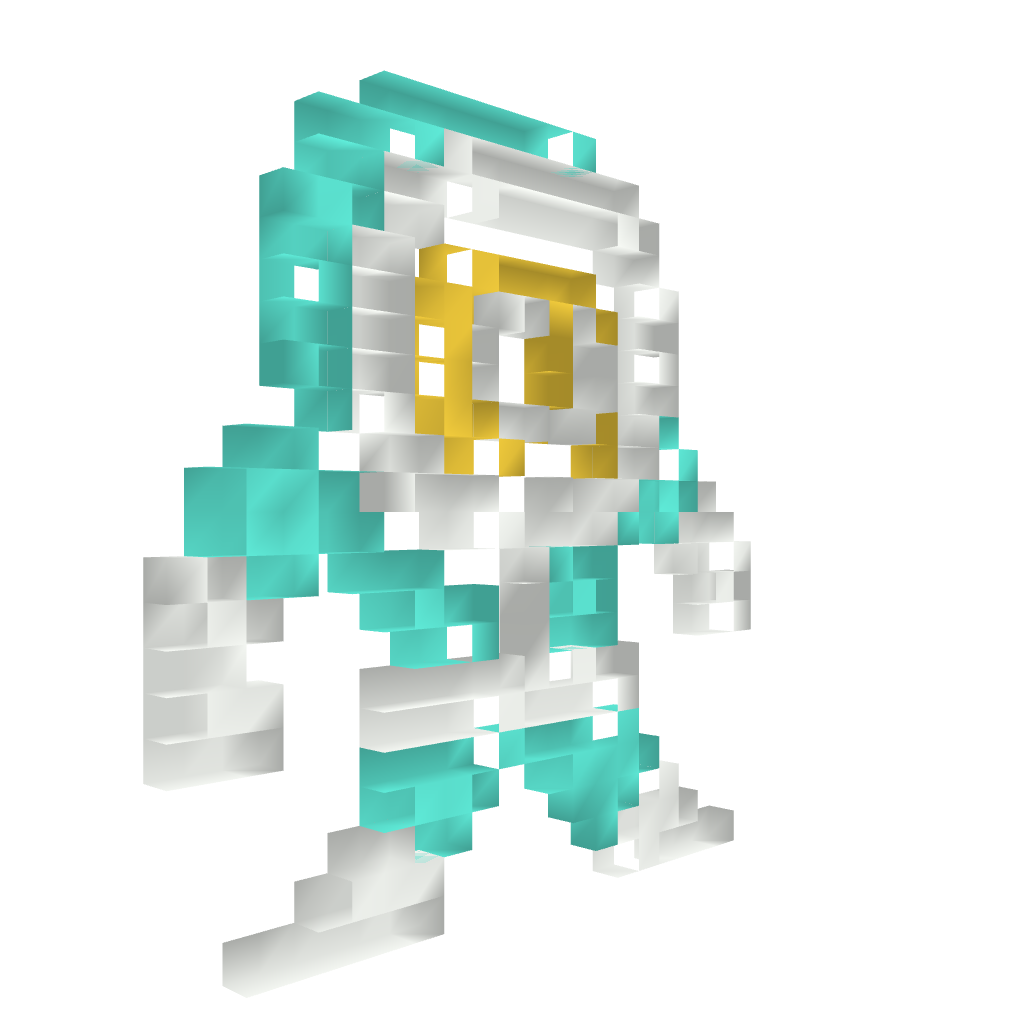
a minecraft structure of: Iceman (ErnieCIII)